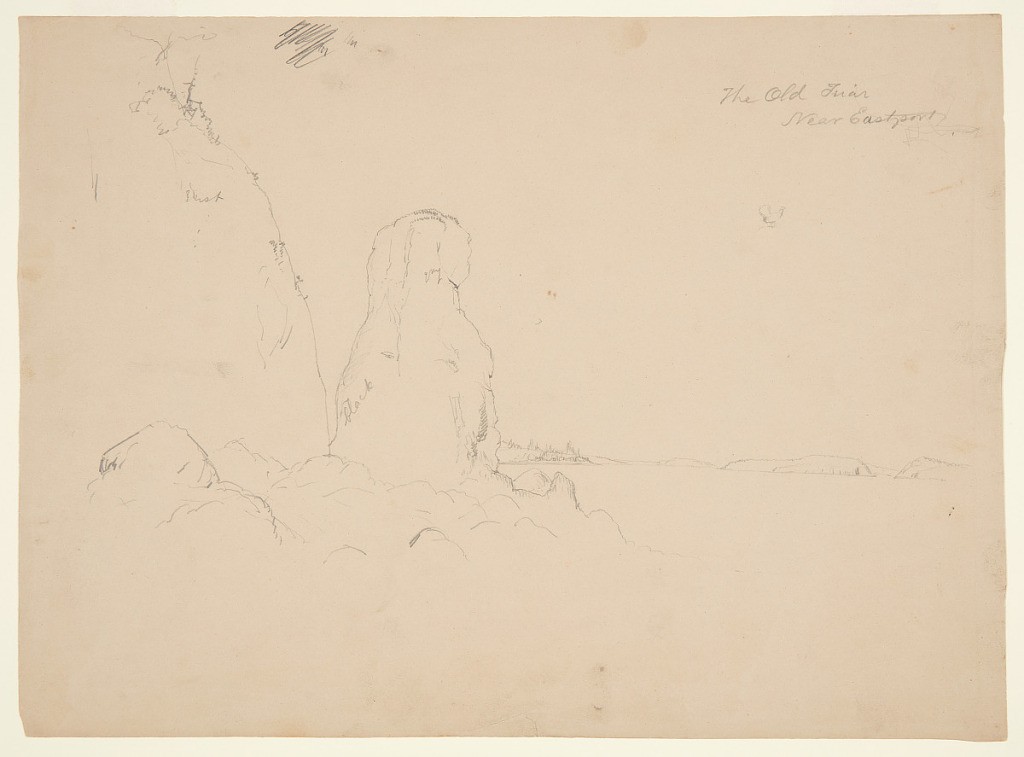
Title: The Old Friar, Near Eastport, Maine
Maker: Frederic Edwin Church, American, 1826–1900
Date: August–September 1851
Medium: Graphite on tan wove paper
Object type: drawing
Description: Landscape sketch showing a view of a columnar rock formation known to Church as "The Old Friar" (now known as "Friar's Rock") on the coast of Maine near the town of Eastport. The foreground at left is covered with large boulders that lead up to the Old Friar itself, visible at center left. The cylindrical pinnacle has rugged sides and a flat top. A steep cliff stands beside the Old Friar at left. The middle distance is comprised of a body of water known as Cobscook Bay, while other islands and coastlines are visible in the distance. The wooded shore of Treat Island is shown in the background at center. At upper right, a separate sketch of a chicken in right profile is included.